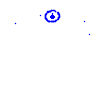
Particle: pion